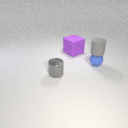
large purple rubber cube behind small blue rubber sphere